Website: lowes
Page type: billing-address
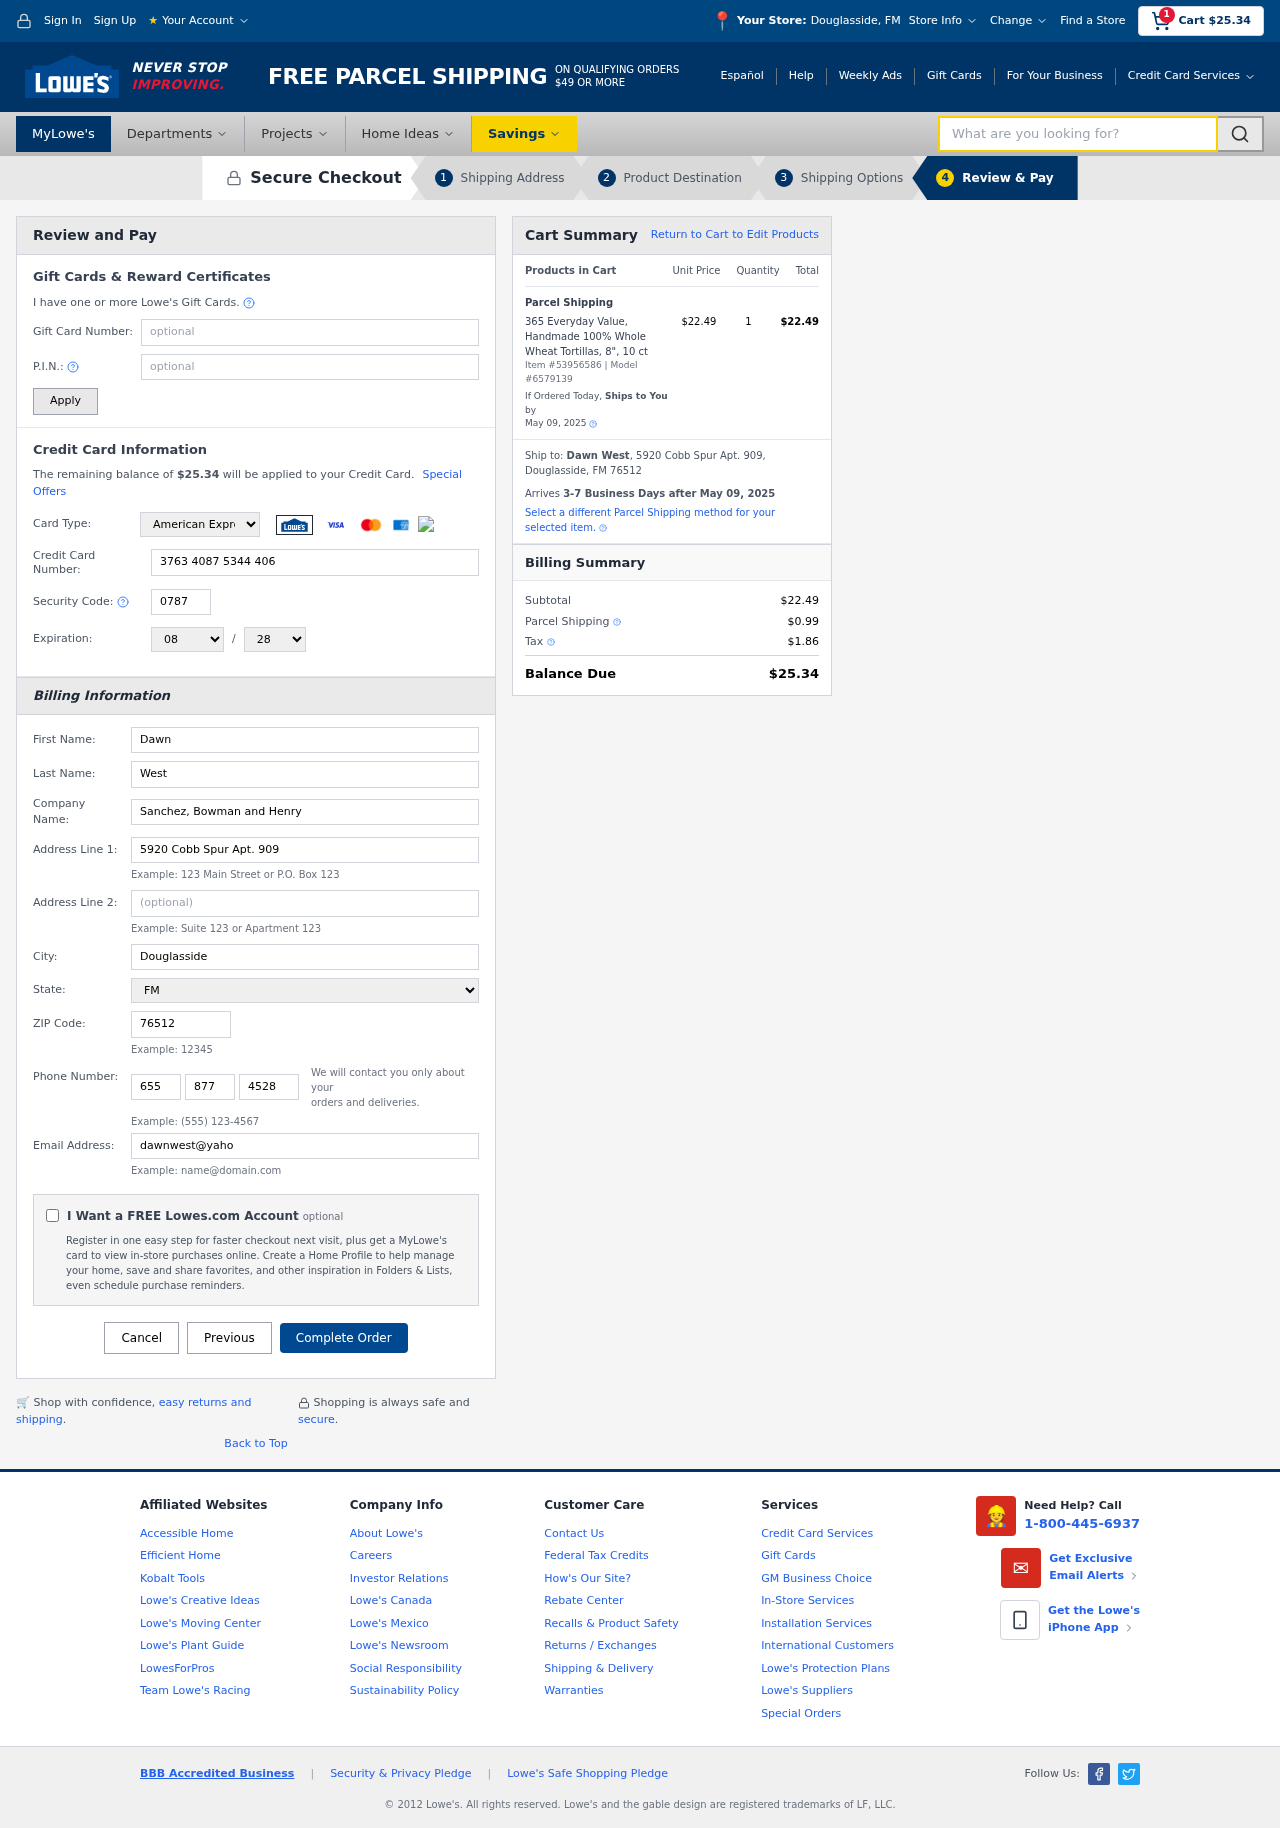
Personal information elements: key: PII_CARD_CVV
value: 0787
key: PII_CARD_EXPIRY_MONTH
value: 08
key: PII_CARD_EXPIRY_YEAR
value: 28
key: PII_CARD_NUMBER
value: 3763 4087 5344 406
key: PII_CARD_TYPE
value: American Express
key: PII_CITY
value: Douglasside
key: PII_CITY_STATE
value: Douglasside, FM
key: PII_COMPANY
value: Sanchez, Bowman and Henry
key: PII_EMAIL
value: dawnwest@yahoo.com
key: PII_FIRSTNAME
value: Dawn
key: PII_FULLNAME
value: Dawn West
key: PII_LASTNAME
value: West
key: PII_PHONE_AREA
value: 655
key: PII_PHONE_PREFIX
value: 877
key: PII_PHONE_SUFFIX
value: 4528
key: PII_POSTCODE
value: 76512
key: PII_STATE
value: FM
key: PII_STREET
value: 5920 Cobb Spur Apt. 909
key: PII_CITY_STATE_ZIP
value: Douglasside, FM 76512
Product elements: key: PRODUCT1_NAME
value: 365 Everyday Value, Handmade 100% Whole Wheat Tortillas, 8", 10 ct
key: PRODUCT1_PRICE
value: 22.49
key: PRODUCT1_QUANTITY
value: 1
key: PRODUCT_ITEM_NUMBER
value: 53956586
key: PRODUCT_MODEL_NUMBER
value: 6579139
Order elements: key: ORDER_SUBTOTAL
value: $25.34
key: ORDER_TOTAL
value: $25.34
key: ORDER_SHIPPING_DATE
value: May 09, 2025
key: ORDER_SUBTOTAL
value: $22.49
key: ORDER_DELIVERY_DATE
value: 3-7 Business Days after May 09, 2025
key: ORDER_SHIPPING_DATE2
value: May 09, 2025
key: ORDER_SUBTOTAL2
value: $22.49
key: ORDER_SHIPPING_COST
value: $0.99
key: ORDER_TAX
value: $1.86
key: ORDER_TOTAL2
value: $25.34
Search elements: key: HEADER_SEARCH
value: What are you looking for?